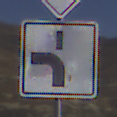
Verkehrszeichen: VerlaufVorfahrtsstrasse5
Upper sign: Vorfahrtsstrasse
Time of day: MorningAfternoon
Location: Outdoor (Nature)
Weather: Clear
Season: NotSpecified
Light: Natural